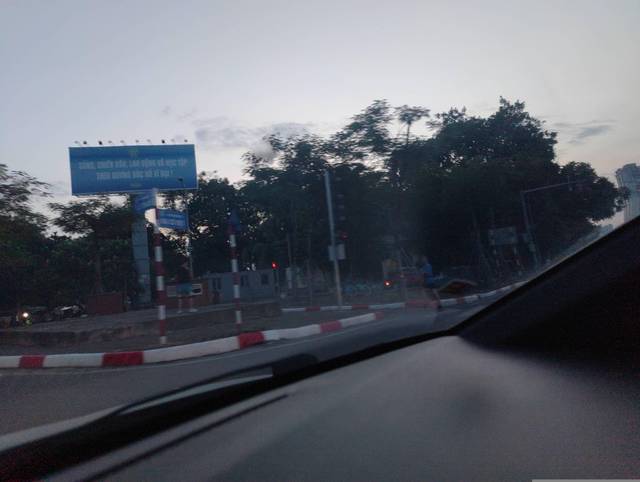
Region: Vietnam
Coordinates: 21.008, 105.841